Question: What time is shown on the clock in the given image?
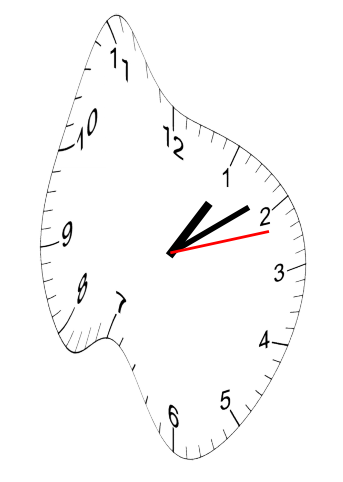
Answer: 01:09:12